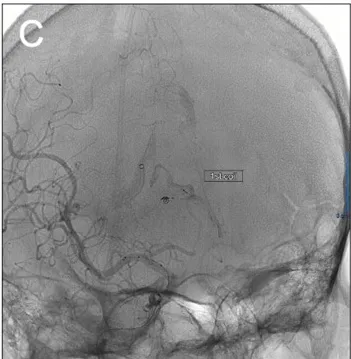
Intraoperative images showing planning and completion of the transvenous Onyx embolization of the diffuse right frontal arteriovenous malformation (AVM). Unsubstracted radiograph (C) shows proper placement of aneurysm coil proximal to the nidus performed under fluoroscopic guidance to reduce venous reflux of Onyx (pressure cooker technique).
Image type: radiology (x_ray)